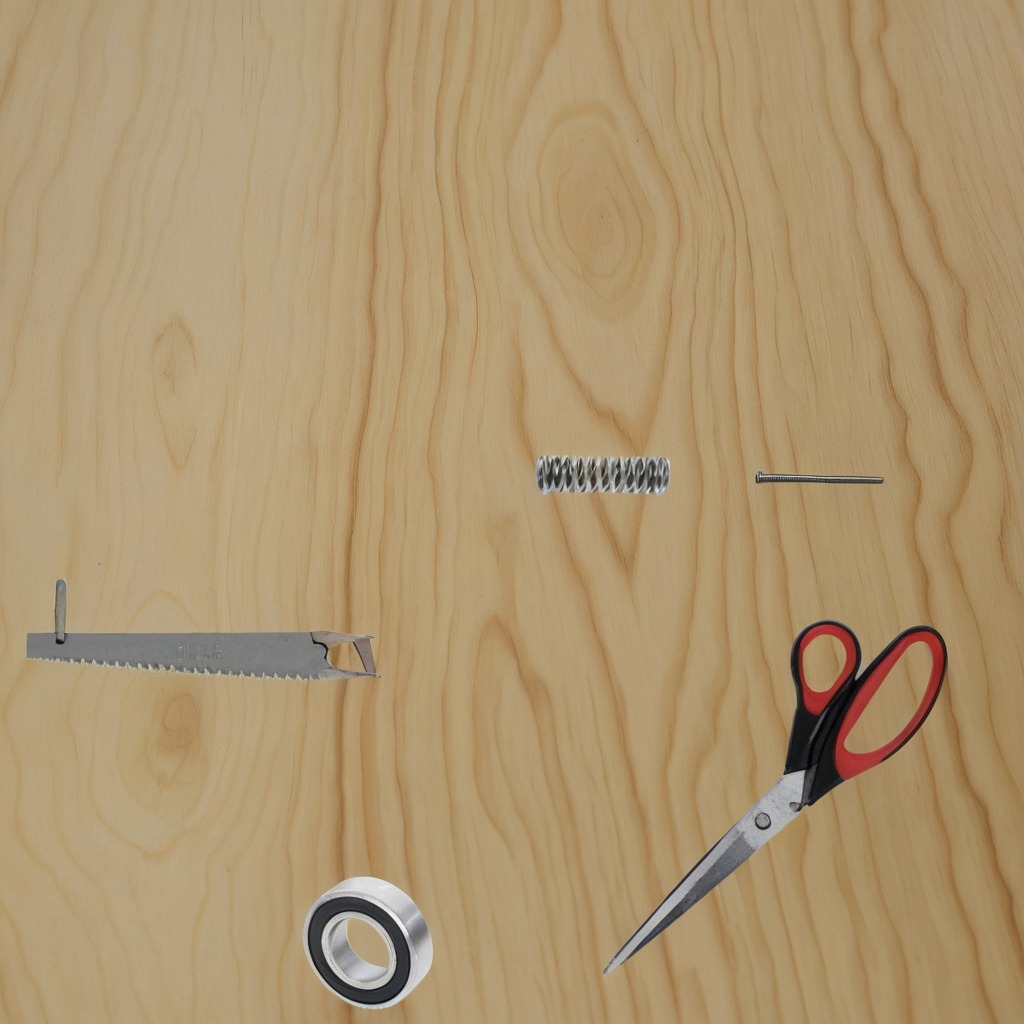
A ball bearing, a nail, a spring, a saw, and a pair of scissors are lying on the plywood surface in a paint workshop lit by afternoon window light.